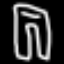
Label: pants